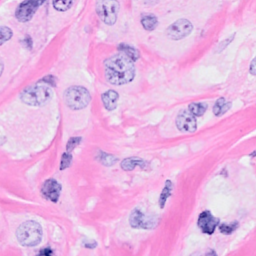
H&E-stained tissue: Breast